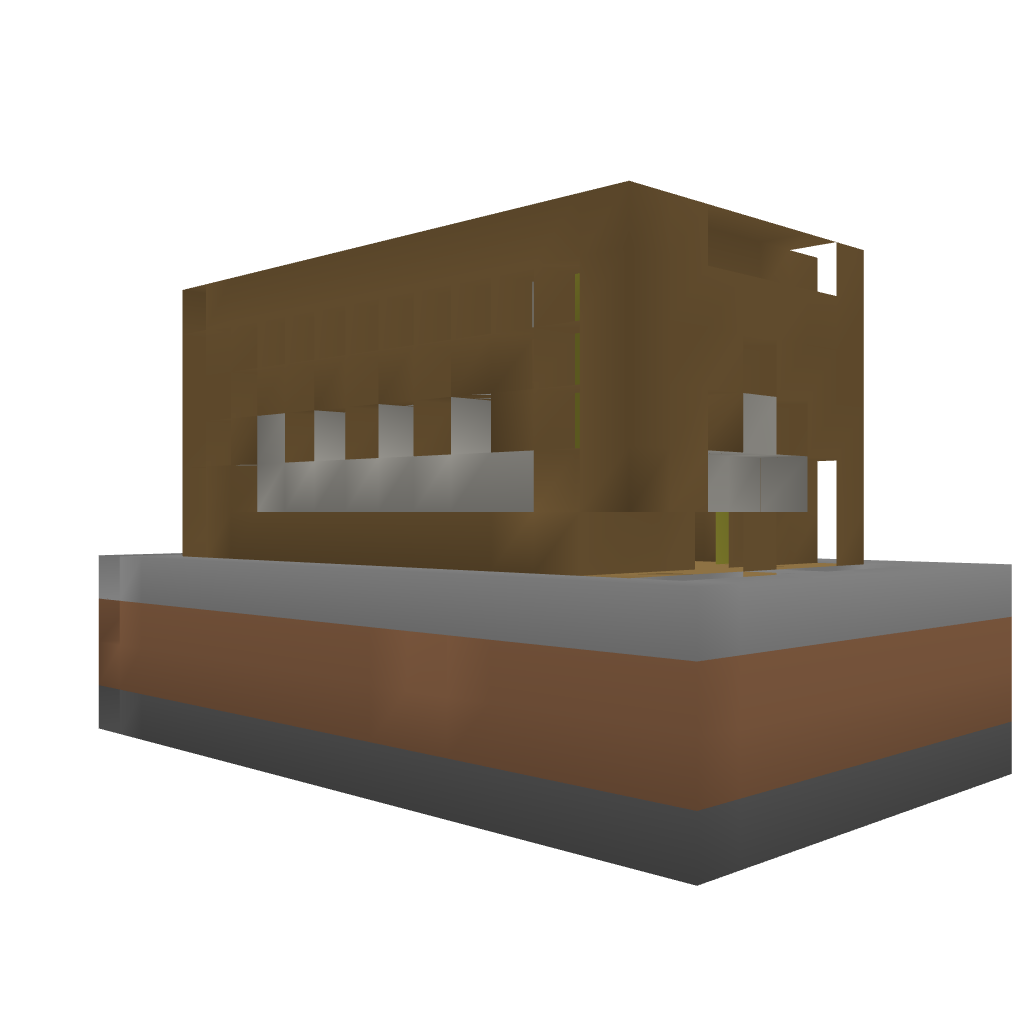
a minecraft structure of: Office